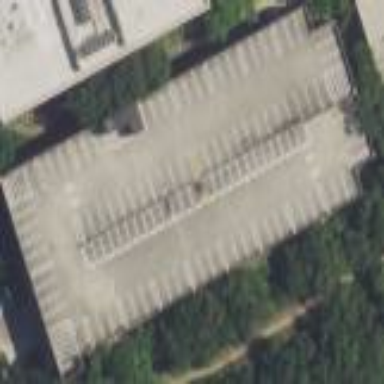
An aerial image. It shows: Multi-storey parking building.